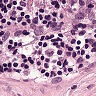
Metastatic tissue present: no